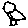
Label: bird